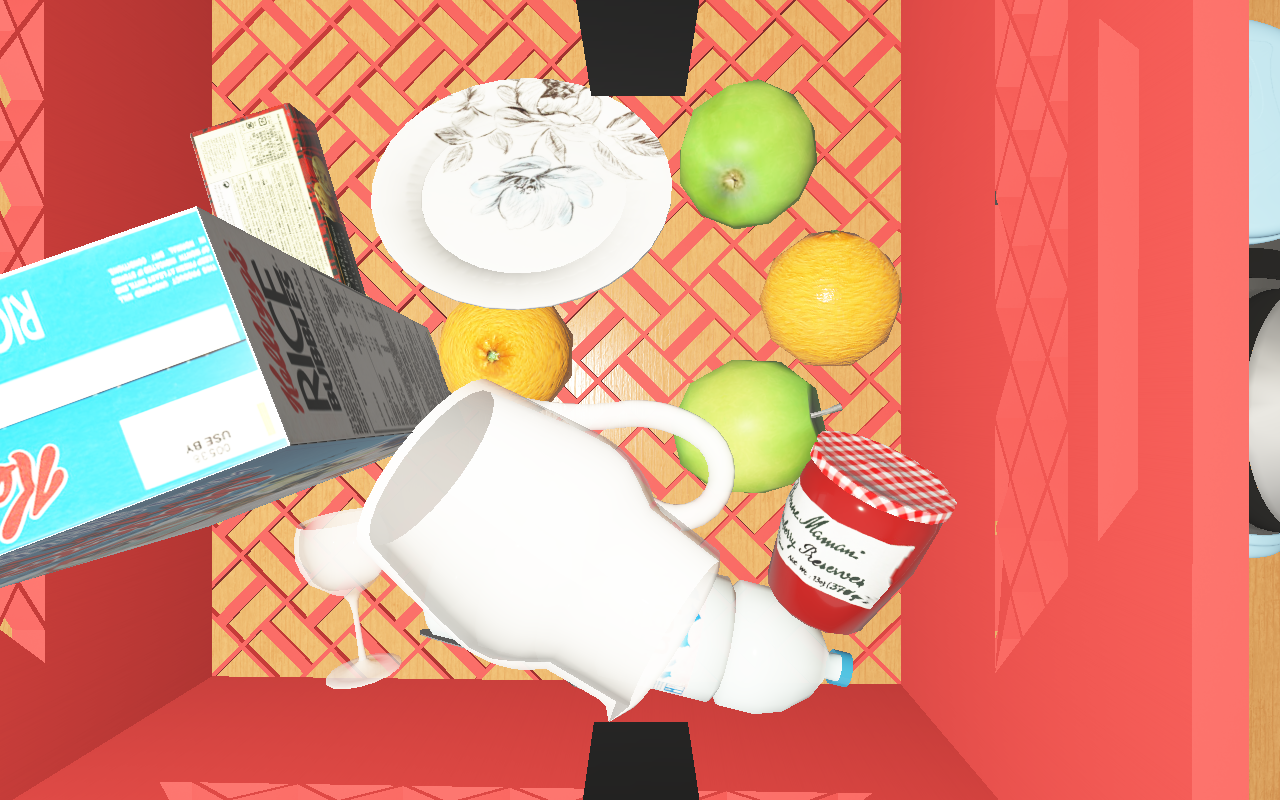
Objects in the scene:
carafe
apple
apple
orange
orange
spoon
plate
glass
jam jar
cereal box
biscuit box